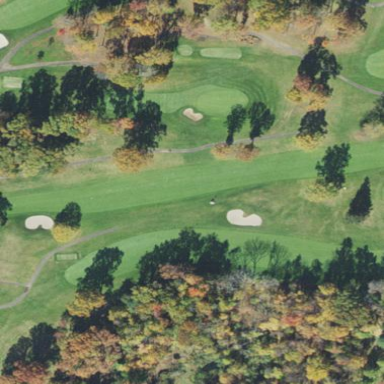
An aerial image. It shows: Golf fairway surrounded by grass.